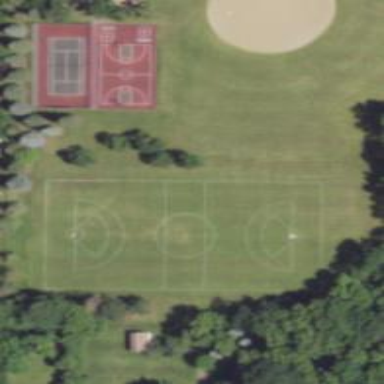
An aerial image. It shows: Soccer pitch designated for leisure and sports activities.